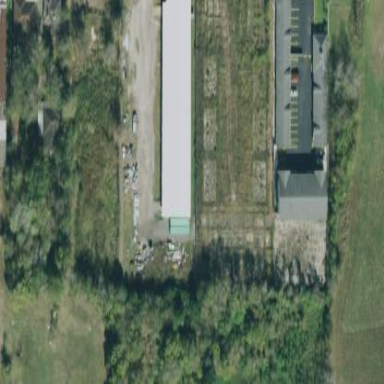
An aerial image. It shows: Brownfield site.